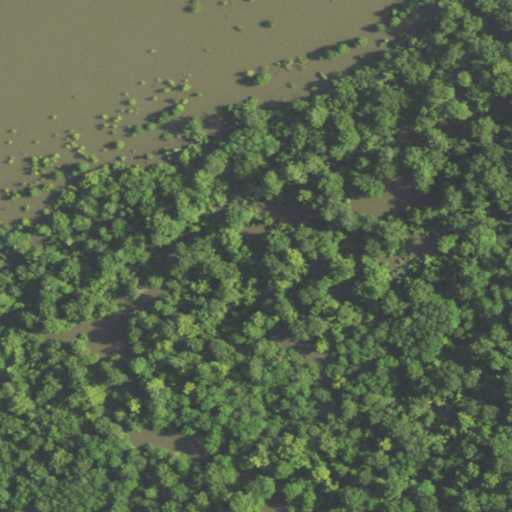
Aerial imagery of cape in Louisiana named Kings Point containing woody wetlands and cultivated crops